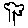
Label: tree